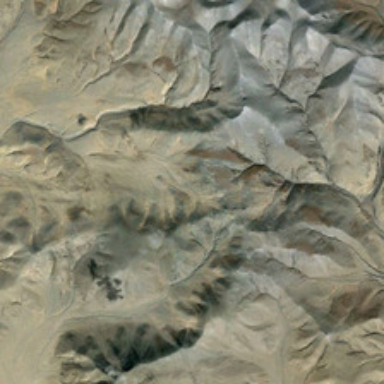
It is a piece of khaki mountain .